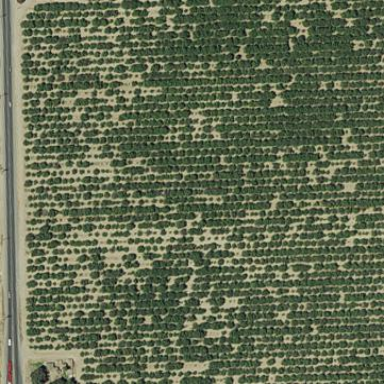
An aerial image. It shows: Almond orchard with rows of almond trees.